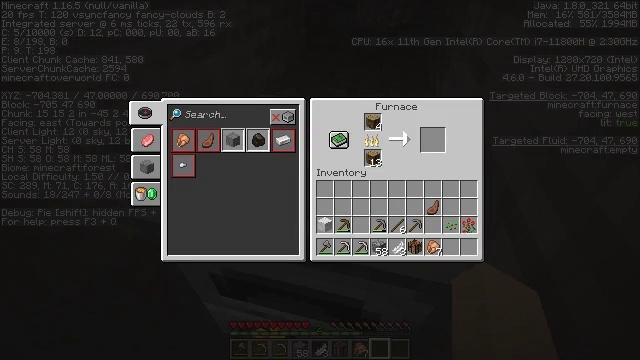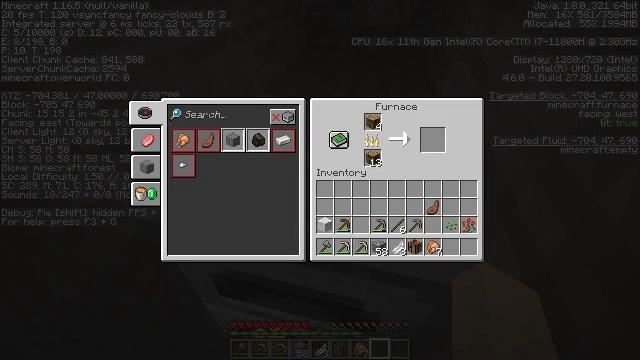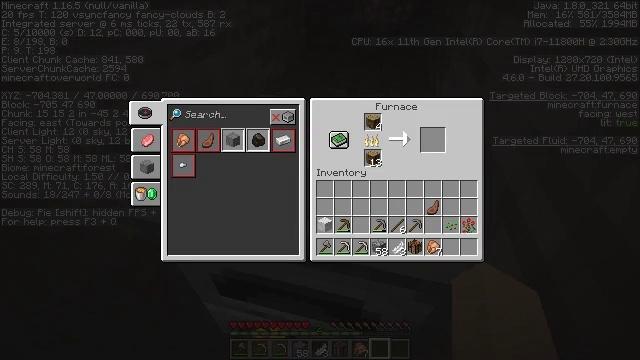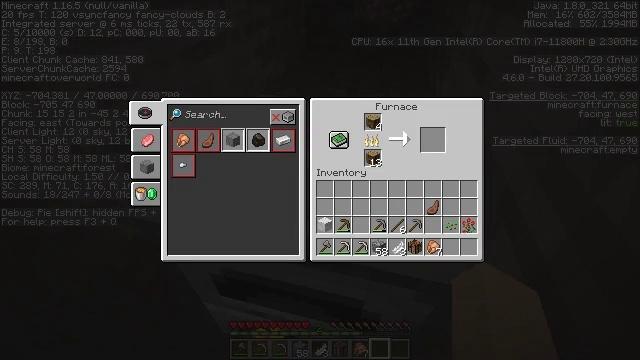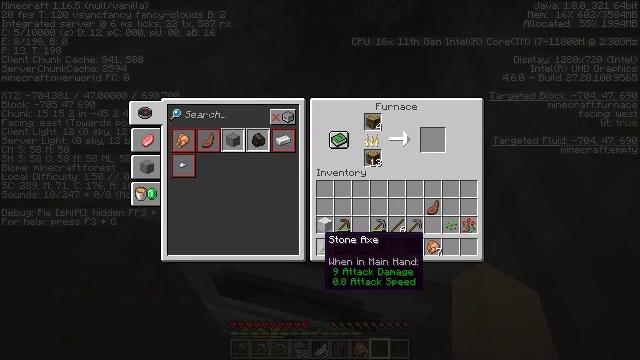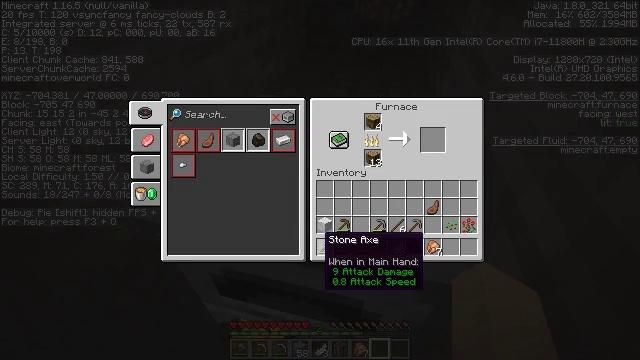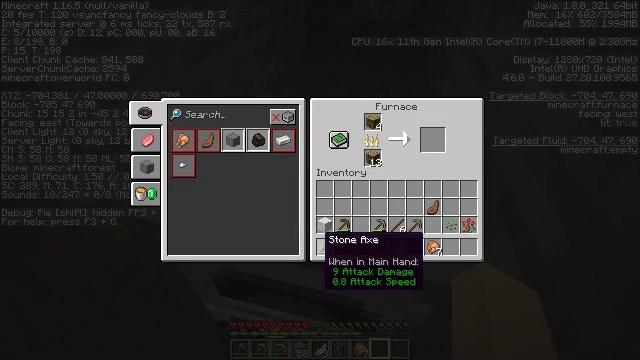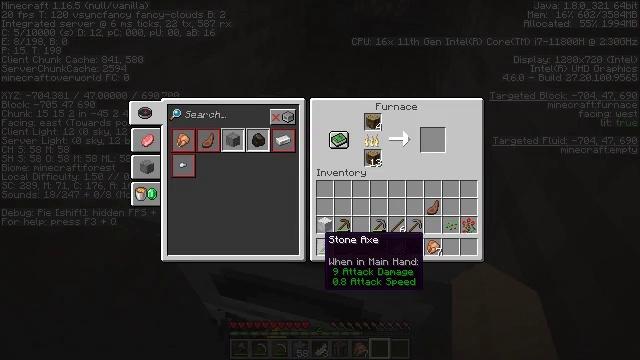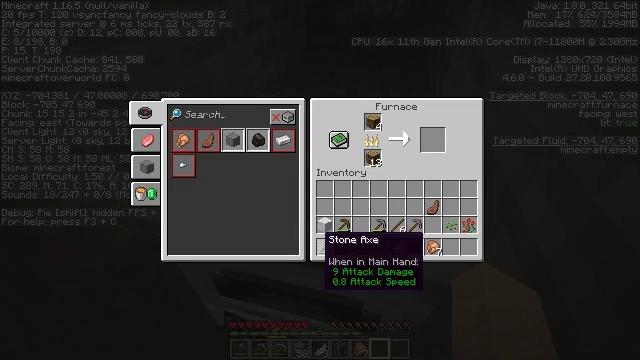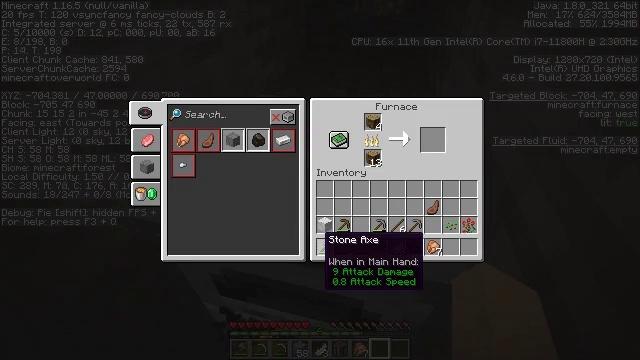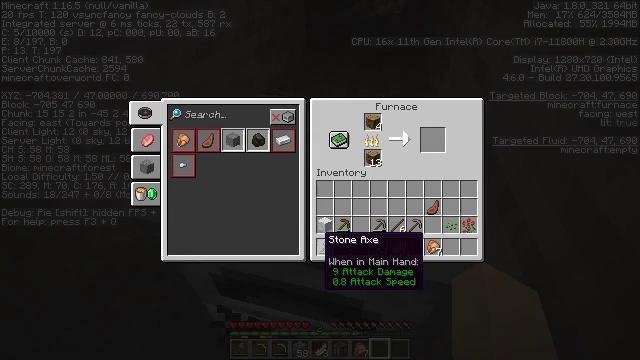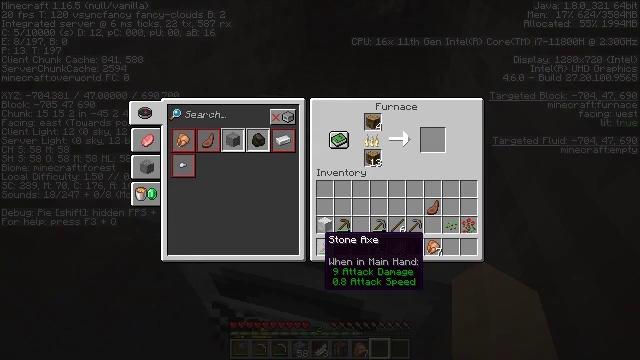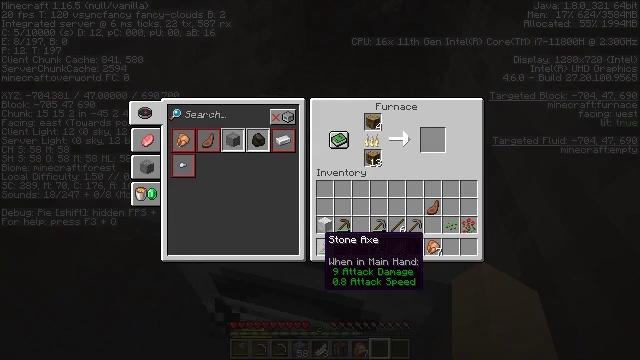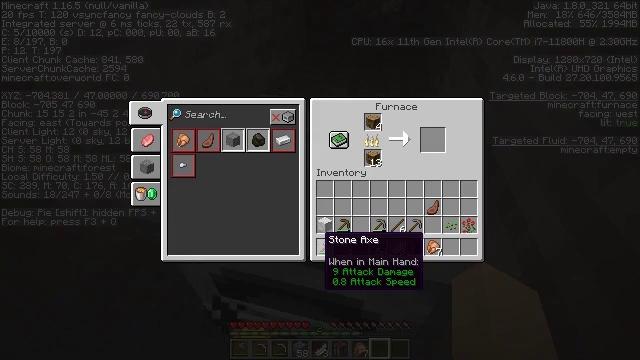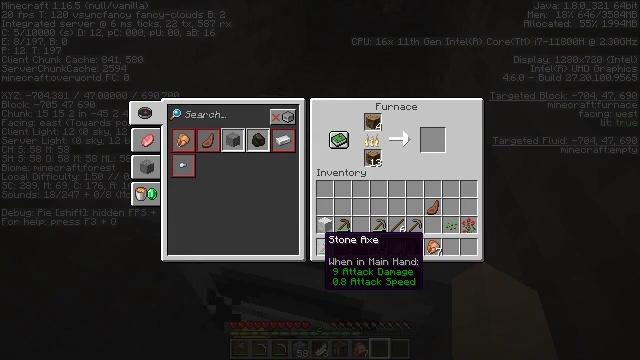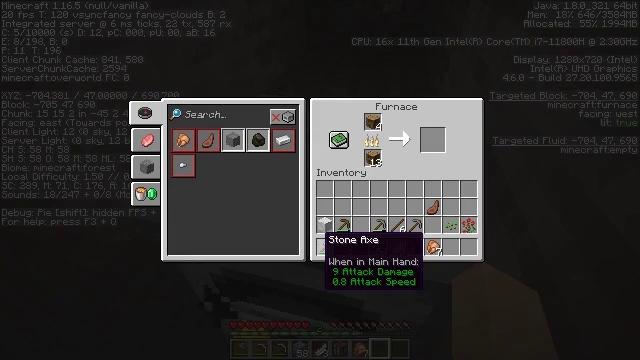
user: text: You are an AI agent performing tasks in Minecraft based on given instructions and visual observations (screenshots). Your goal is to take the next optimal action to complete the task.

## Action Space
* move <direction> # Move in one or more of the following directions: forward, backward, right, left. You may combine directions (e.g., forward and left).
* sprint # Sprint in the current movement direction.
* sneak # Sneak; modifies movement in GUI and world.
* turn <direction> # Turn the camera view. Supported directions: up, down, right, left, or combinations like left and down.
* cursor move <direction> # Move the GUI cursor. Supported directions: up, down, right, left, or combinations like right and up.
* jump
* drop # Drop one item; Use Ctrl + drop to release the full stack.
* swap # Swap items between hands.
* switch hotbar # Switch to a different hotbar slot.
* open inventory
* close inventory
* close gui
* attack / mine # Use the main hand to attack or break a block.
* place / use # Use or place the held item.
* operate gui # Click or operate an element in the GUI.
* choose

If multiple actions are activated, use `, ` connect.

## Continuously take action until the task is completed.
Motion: motion action
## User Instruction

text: Craft charcoal in a furnace.
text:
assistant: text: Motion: cursor move left and up
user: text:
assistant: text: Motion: cursor move up
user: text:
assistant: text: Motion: cursor move right
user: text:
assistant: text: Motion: no_op
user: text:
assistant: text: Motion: no_op
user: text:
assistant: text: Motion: no_op
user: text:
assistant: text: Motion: no_op
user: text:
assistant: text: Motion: no_op
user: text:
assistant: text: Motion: no_op
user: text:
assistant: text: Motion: no_op
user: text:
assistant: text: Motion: no_op
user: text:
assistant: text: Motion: no_op
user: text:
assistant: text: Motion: no_op
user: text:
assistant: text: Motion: no_op
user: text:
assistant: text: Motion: no_op
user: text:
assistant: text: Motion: no_op
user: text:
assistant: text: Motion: no_op
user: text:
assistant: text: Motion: no_op
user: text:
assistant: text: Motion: no_op
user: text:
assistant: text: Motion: no_op
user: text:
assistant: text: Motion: no_op
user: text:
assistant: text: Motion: cursor move right
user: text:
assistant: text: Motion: cursor move right and up
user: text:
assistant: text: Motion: cursor move right and up
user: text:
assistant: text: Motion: cursor move right
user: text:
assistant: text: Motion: no_op
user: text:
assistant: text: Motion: no_op
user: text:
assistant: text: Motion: no_op
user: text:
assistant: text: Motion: no_op
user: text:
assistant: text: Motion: no_op